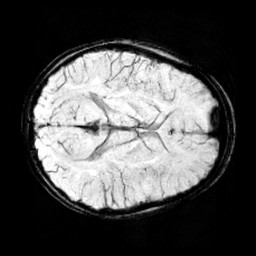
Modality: minIP
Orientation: axial
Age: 10
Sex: female
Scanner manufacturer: siemens
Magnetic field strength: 3 T
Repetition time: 0.027 s
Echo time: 0.02 s